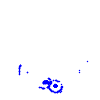
Particle: kaon